Interaction volume radius: 5 \u00c5
Interaction volume height: 10 \u00c5
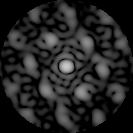
Disorder parameter: 0.477